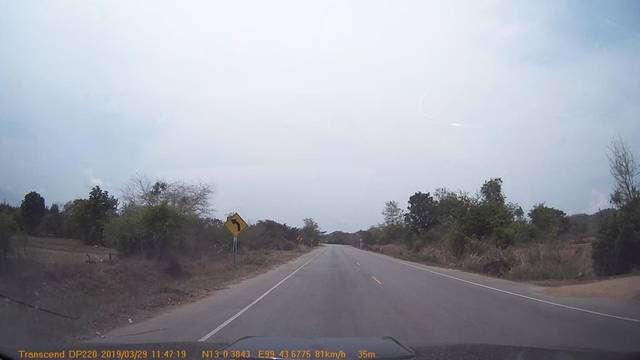
Region: Thailand
Coordinates: 13.006, 99.728